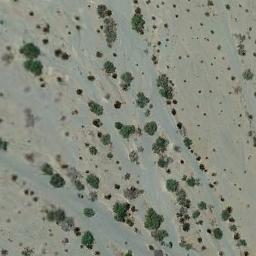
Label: chaparral